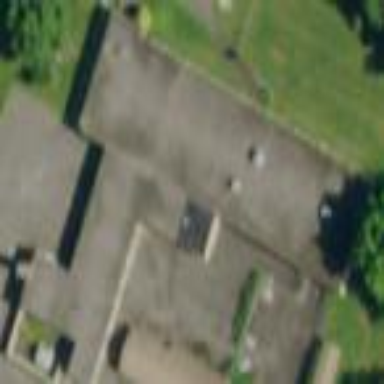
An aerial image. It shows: Police building.